Question: In eclipse hitting control+O while in a java file causes eclipse to popup a little window where you can type the name of a method to navigate to it quickly.

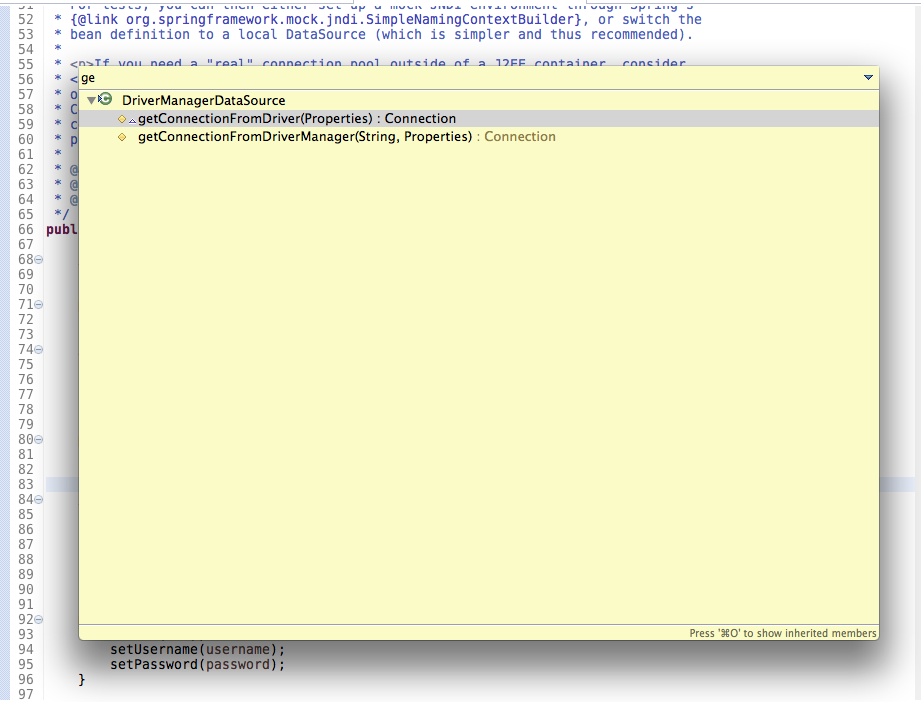
Answer: It is + which opens the Navigator. In it you can type to find a class, member, or method.
To open the Navigator, you can also use the Window menu. Under Mac OS X, it looks like this: